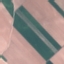
Land use / land cover: AnnualCrop